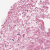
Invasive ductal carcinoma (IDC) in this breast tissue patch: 0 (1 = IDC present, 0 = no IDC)